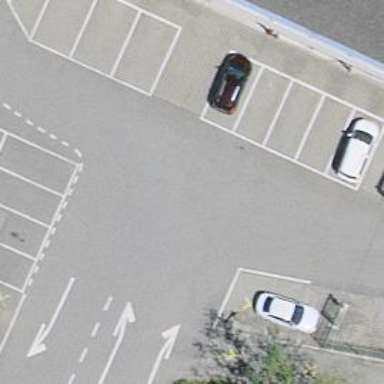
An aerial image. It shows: Road serving as parking aisle.